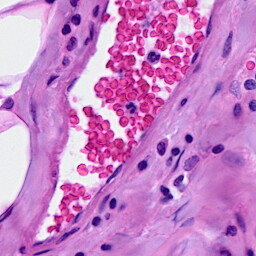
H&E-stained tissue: Breast